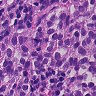
Metastatic tissue present: yes